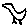
Label: bird